Field crop: maize
Growth stage: 2
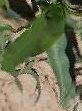
Species: maize